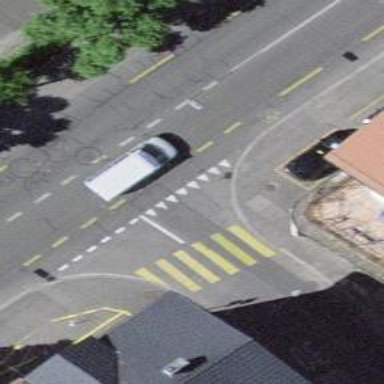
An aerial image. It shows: Crossing equipped with traffic signals. It is zebra crossing.